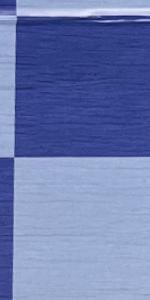
Label: Empty